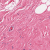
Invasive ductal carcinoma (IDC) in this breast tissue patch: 0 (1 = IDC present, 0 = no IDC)